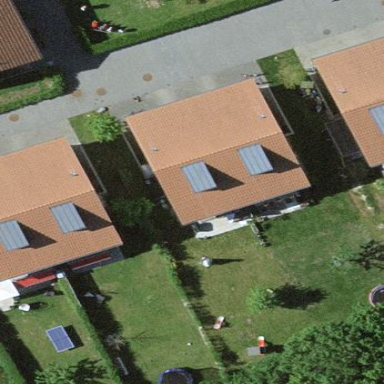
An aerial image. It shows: Terrace building.